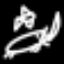
Label: frog